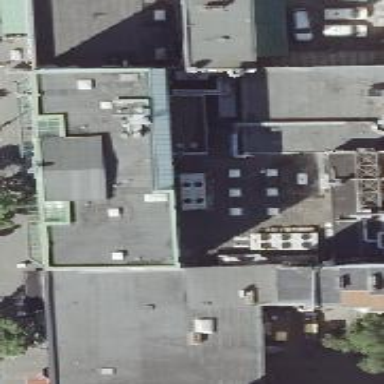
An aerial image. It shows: Part of the building is designated for commercial use.